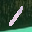
Label: 1